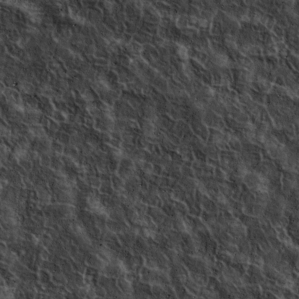
Label: non_frost